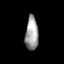
Tissue: prostate
Cell type: Others
Senescence score: 0.7748
Nuclear area (px): 427
Mean DAPI intensity: 158.799